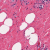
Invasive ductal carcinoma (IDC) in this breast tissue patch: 0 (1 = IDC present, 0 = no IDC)